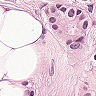
Metastatic tissue present: yes